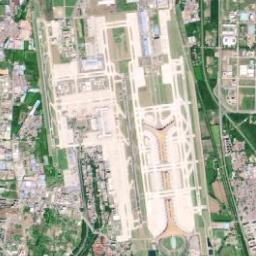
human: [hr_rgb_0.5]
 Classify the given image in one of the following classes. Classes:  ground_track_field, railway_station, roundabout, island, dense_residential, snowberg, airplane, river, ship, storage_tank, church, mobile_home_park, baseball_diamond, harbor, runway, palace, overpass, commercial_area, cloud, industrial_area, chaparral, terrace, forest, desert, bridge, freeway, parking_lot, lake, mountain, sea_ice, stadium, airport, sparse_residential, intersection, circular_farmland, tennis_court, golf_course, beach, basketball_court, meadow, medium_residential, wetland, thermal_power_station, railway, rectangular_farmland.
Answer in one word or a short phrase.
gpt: airport